Interaction volume radius: 10 \u00c5
Interaction volume height: 15 \u00c5
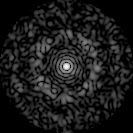
Disorder parameter: 0.8371